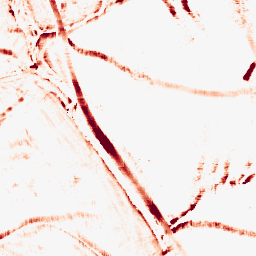
Category: morphological
Decomposition family: morphological_rect
Decomposition parameters: operation: opening
width: 10
height: 10
Upsampling method: edge_directed
Upsampling parameters: scale: 4
Upsampling scale: 4